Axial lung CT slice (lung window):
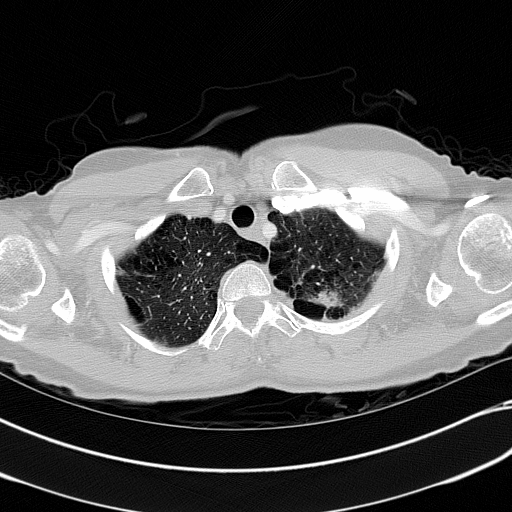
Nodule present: no